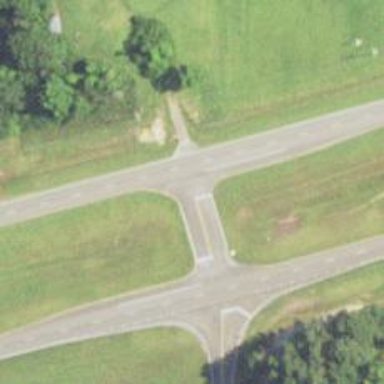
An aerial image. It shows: Road with stop sign.